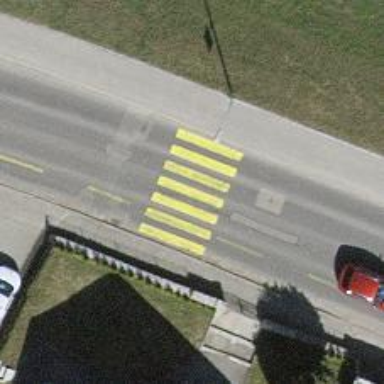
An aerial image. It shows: Marked zebra crossing on the road.